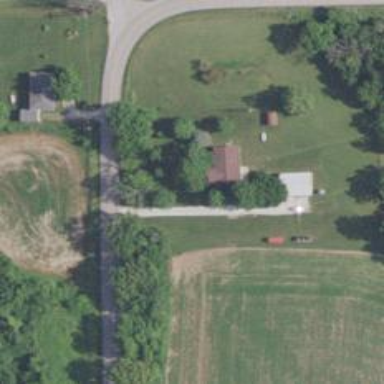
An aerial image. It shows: Driveway leading to service road.